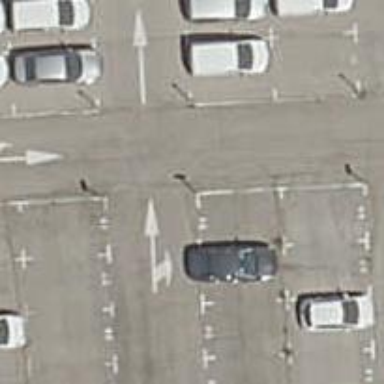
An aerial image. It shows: Parking aisle designated as service road.